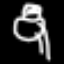
Label: frog